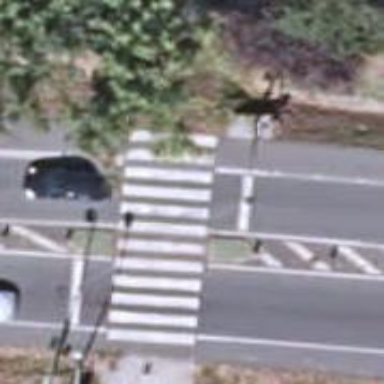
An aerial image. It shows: Zebra crossing on the road.